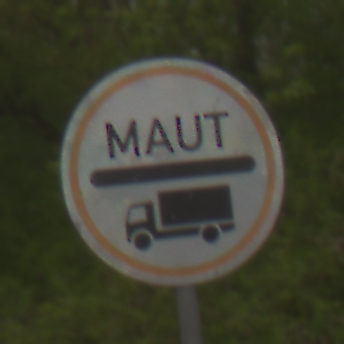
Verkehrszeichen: Mautpflicht
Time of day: MorningAfternoon
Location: Outdoor (Nature)
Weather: Overcast
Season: NotSpecified
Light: Natural